Field crop: maize
Growth stage: 2
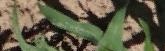
Species: maize